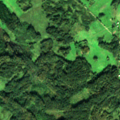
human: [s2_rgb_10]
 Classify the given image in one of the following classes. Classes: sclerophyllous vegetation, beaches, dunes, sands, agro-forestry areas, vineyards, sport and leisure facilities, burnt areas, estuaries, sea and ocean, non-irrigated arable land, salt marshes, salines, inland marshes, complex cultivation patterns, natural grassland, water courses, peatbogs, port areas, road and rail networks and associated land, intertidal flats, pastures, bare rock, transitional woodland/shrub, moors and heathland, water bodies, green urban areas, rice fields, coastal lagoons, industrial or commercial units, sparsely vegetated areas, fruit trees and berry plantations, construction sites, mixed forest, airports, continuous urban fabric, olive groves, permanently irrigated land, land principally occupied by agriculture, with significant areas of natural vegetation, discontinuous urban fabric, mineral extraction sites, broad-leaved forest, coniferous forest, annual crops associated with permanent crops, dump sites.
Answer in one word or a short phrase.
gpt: non-irrigated arable land, pastures, land principally occupied by agriculture, with significant areas of natural vegetation, broad-leaved forest, mixed forest, transitional woodland/shrub